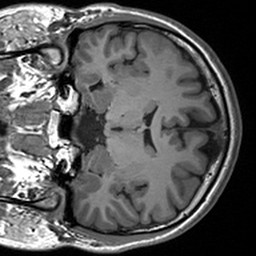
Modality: T1w
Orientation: coronal
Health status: healthy
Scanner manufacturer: siemens
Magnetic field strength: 3 T
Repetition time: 1.9 s
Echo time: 0.00227 s